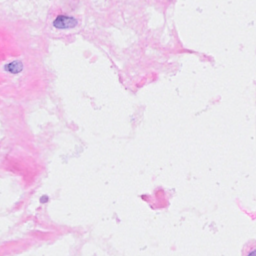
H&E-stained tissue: Breast